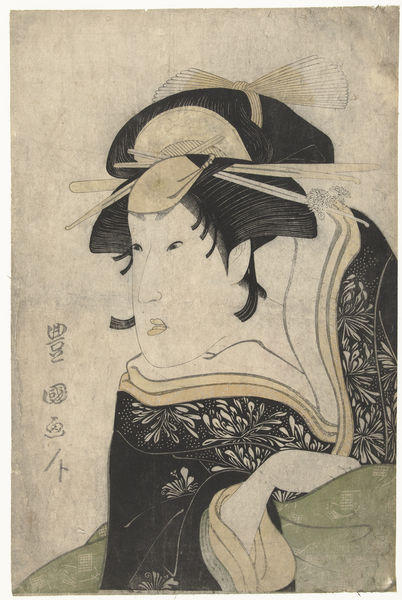
Titel: Busteportret van Segawa Kikunojo III
Künstler: Utagawa Toyokuni (II)
Standort: Amsterdam
Institution: Rijksmuseum
Schlagwörter: blätter, grün, frau, frisur, kleid, mund, nase, schwarz, stirn, zeichnung, blüten, augen, gesicht, haare, stickerei, kinn, lippen, japan, schrift, schriftzeichen, asien, portait, stäbe, halbprofil, stäbchen, asia